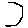
Label: hexagon